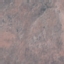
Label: HerbaceousVegetation